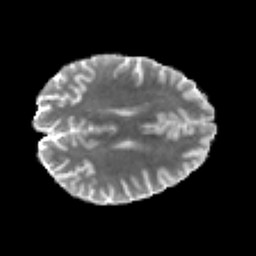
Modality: MD
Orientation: axial
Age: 25
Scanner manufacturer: philips
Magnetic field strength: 3 T
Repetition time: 8.593 s
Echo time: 0.1268 s